Question: Hi I am trying to implement Annotations grouping and animation if the user touch.
I did look a the different cluster Library solution but this wont work for my because I have multiple Annotations in the same Coordinates.
So this is what I want to do
1- I identify where there are multiple Annotations in the same place (Coordinates)?
how can implement this ? find the annotations in the same coordinates and make a new group annotation ?
2- change the colour of that Annotation (to let the user know)
I can do this on this method
'-(MKAnnotationView*)mapView:(MKMapView *)mapView viewForAnnotation:(id<MKAnnotation>)annotation;'
3- if the user touch the annotations in that group , annotations will move in a circle around their location.
So far I have all my annotation on the map some have a very dark shadow.
I want to focus in the first task now - grouping
I am not asking for code example I can do that I just need help figuring out what methods to use to implement the task .

Thanks for your help.
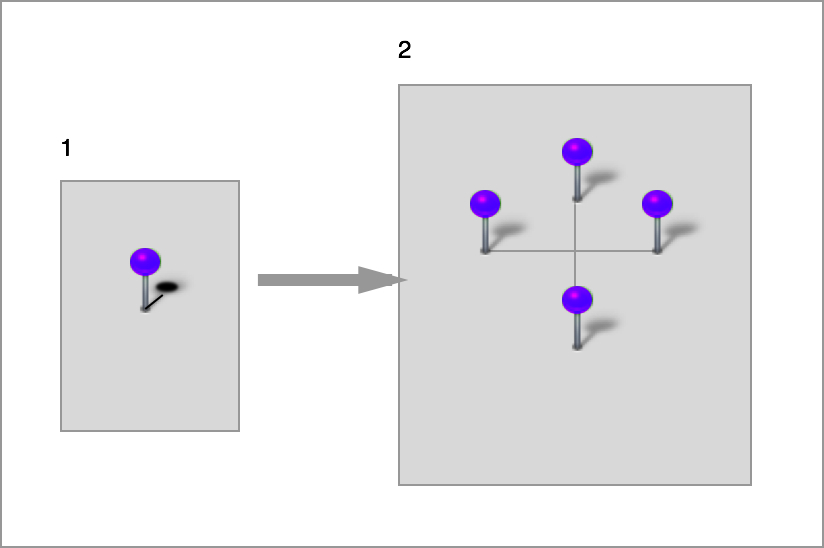
Answer: I ended up implementing this code from StormID
<URL>
I have to make some changes but it works great.